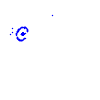
Particle: proton